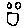
Label: smiley face